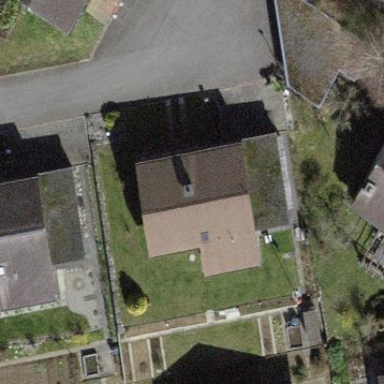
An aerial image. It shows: Building with tile roof.